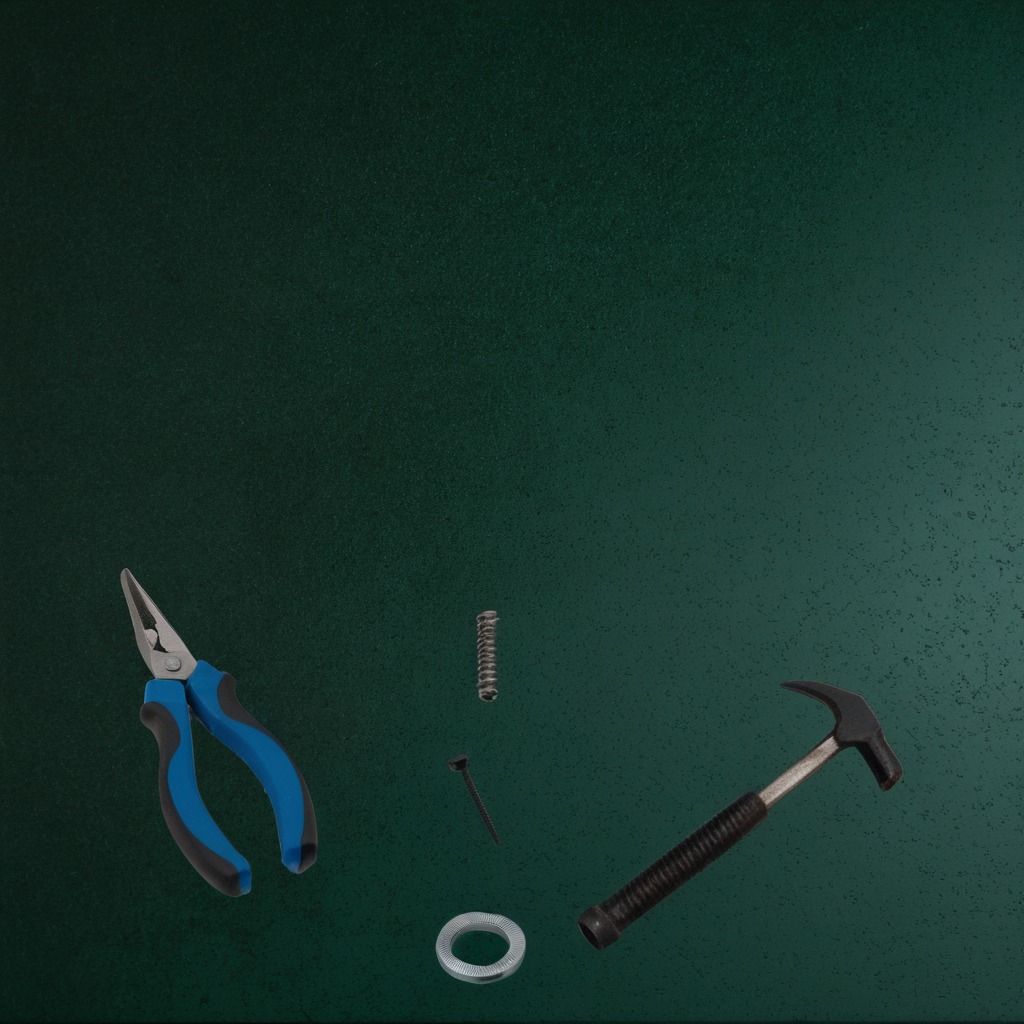
A flat metal washer, a hammer, a metal machine screw, a pair of pliers, and a coiled metal spring are lying on the granite tabletop.